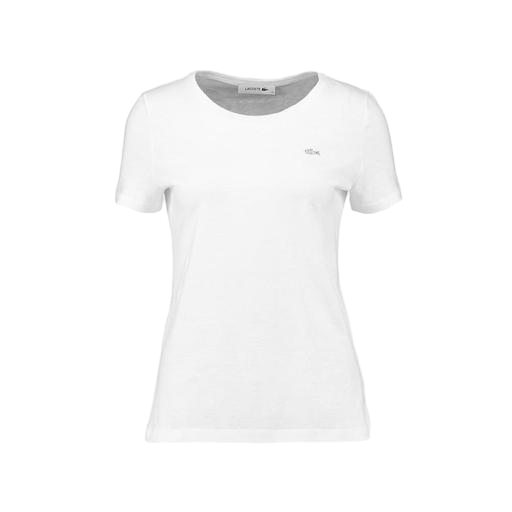
white women's t-shirt, only white t-shirt, fitted tee, white background